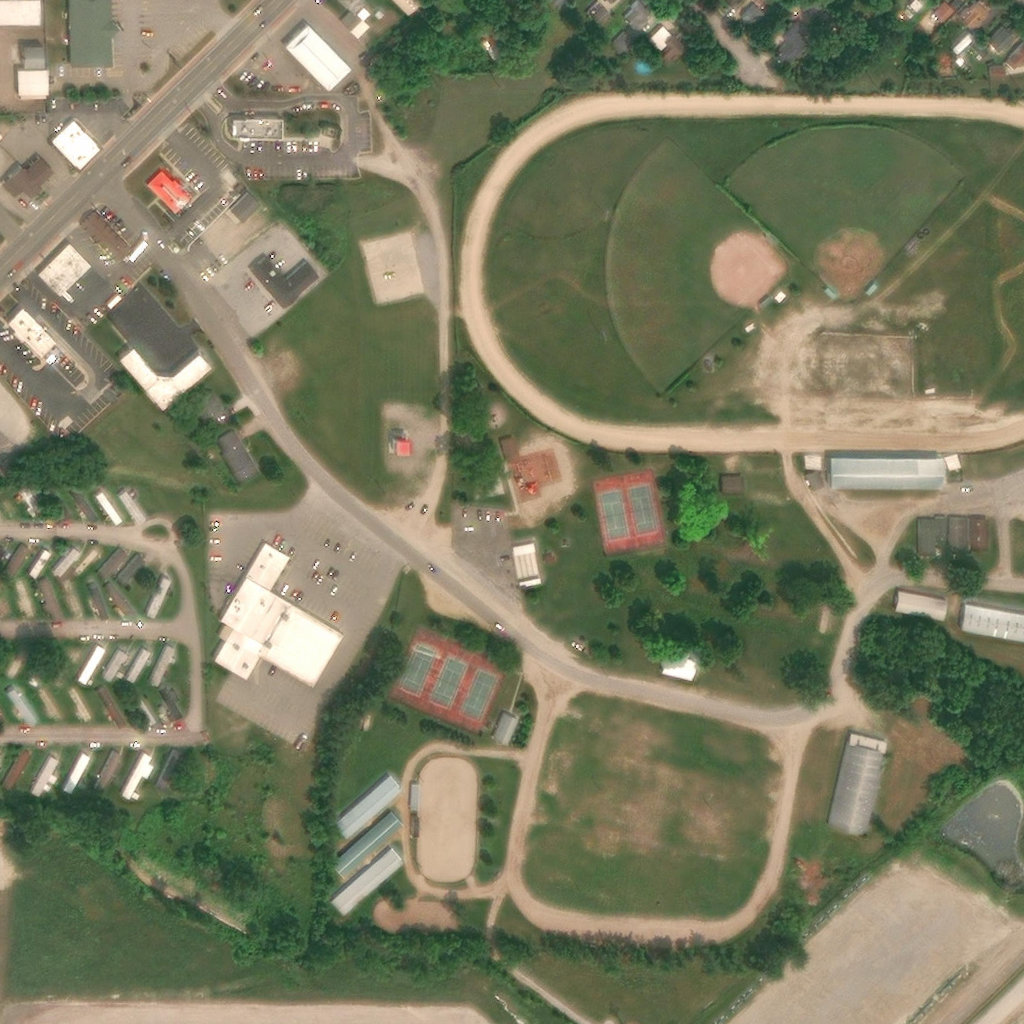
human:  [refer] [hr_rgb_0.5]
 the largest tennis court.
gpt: <box>[[38, 61, 49, 71, 0]]</box>

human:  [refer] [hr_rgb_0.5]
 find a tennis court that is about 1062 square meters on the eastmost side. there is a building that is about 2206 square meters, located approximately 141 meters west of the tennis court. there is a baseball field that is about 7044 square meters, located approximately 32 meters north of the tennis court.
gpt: <box>[[58, 45, 64, 53, 0]]</box>